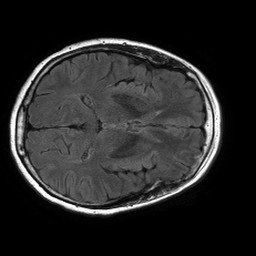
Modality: FLAIR
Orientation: axial
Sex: female
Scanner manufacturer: philips
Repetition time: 11 s
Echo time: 0.125 s